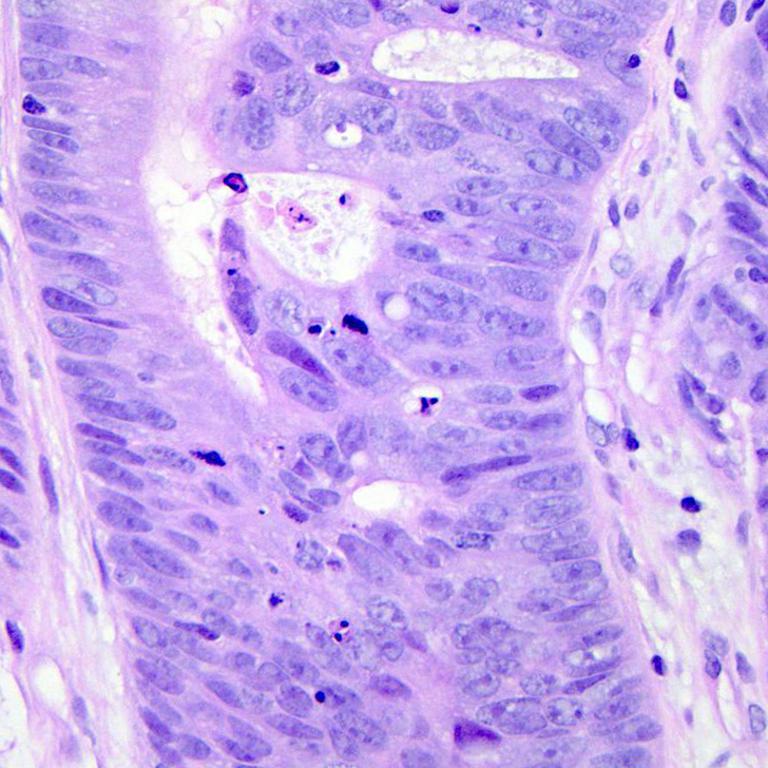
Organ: colon
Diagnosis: adenocarcinomas